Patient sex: M
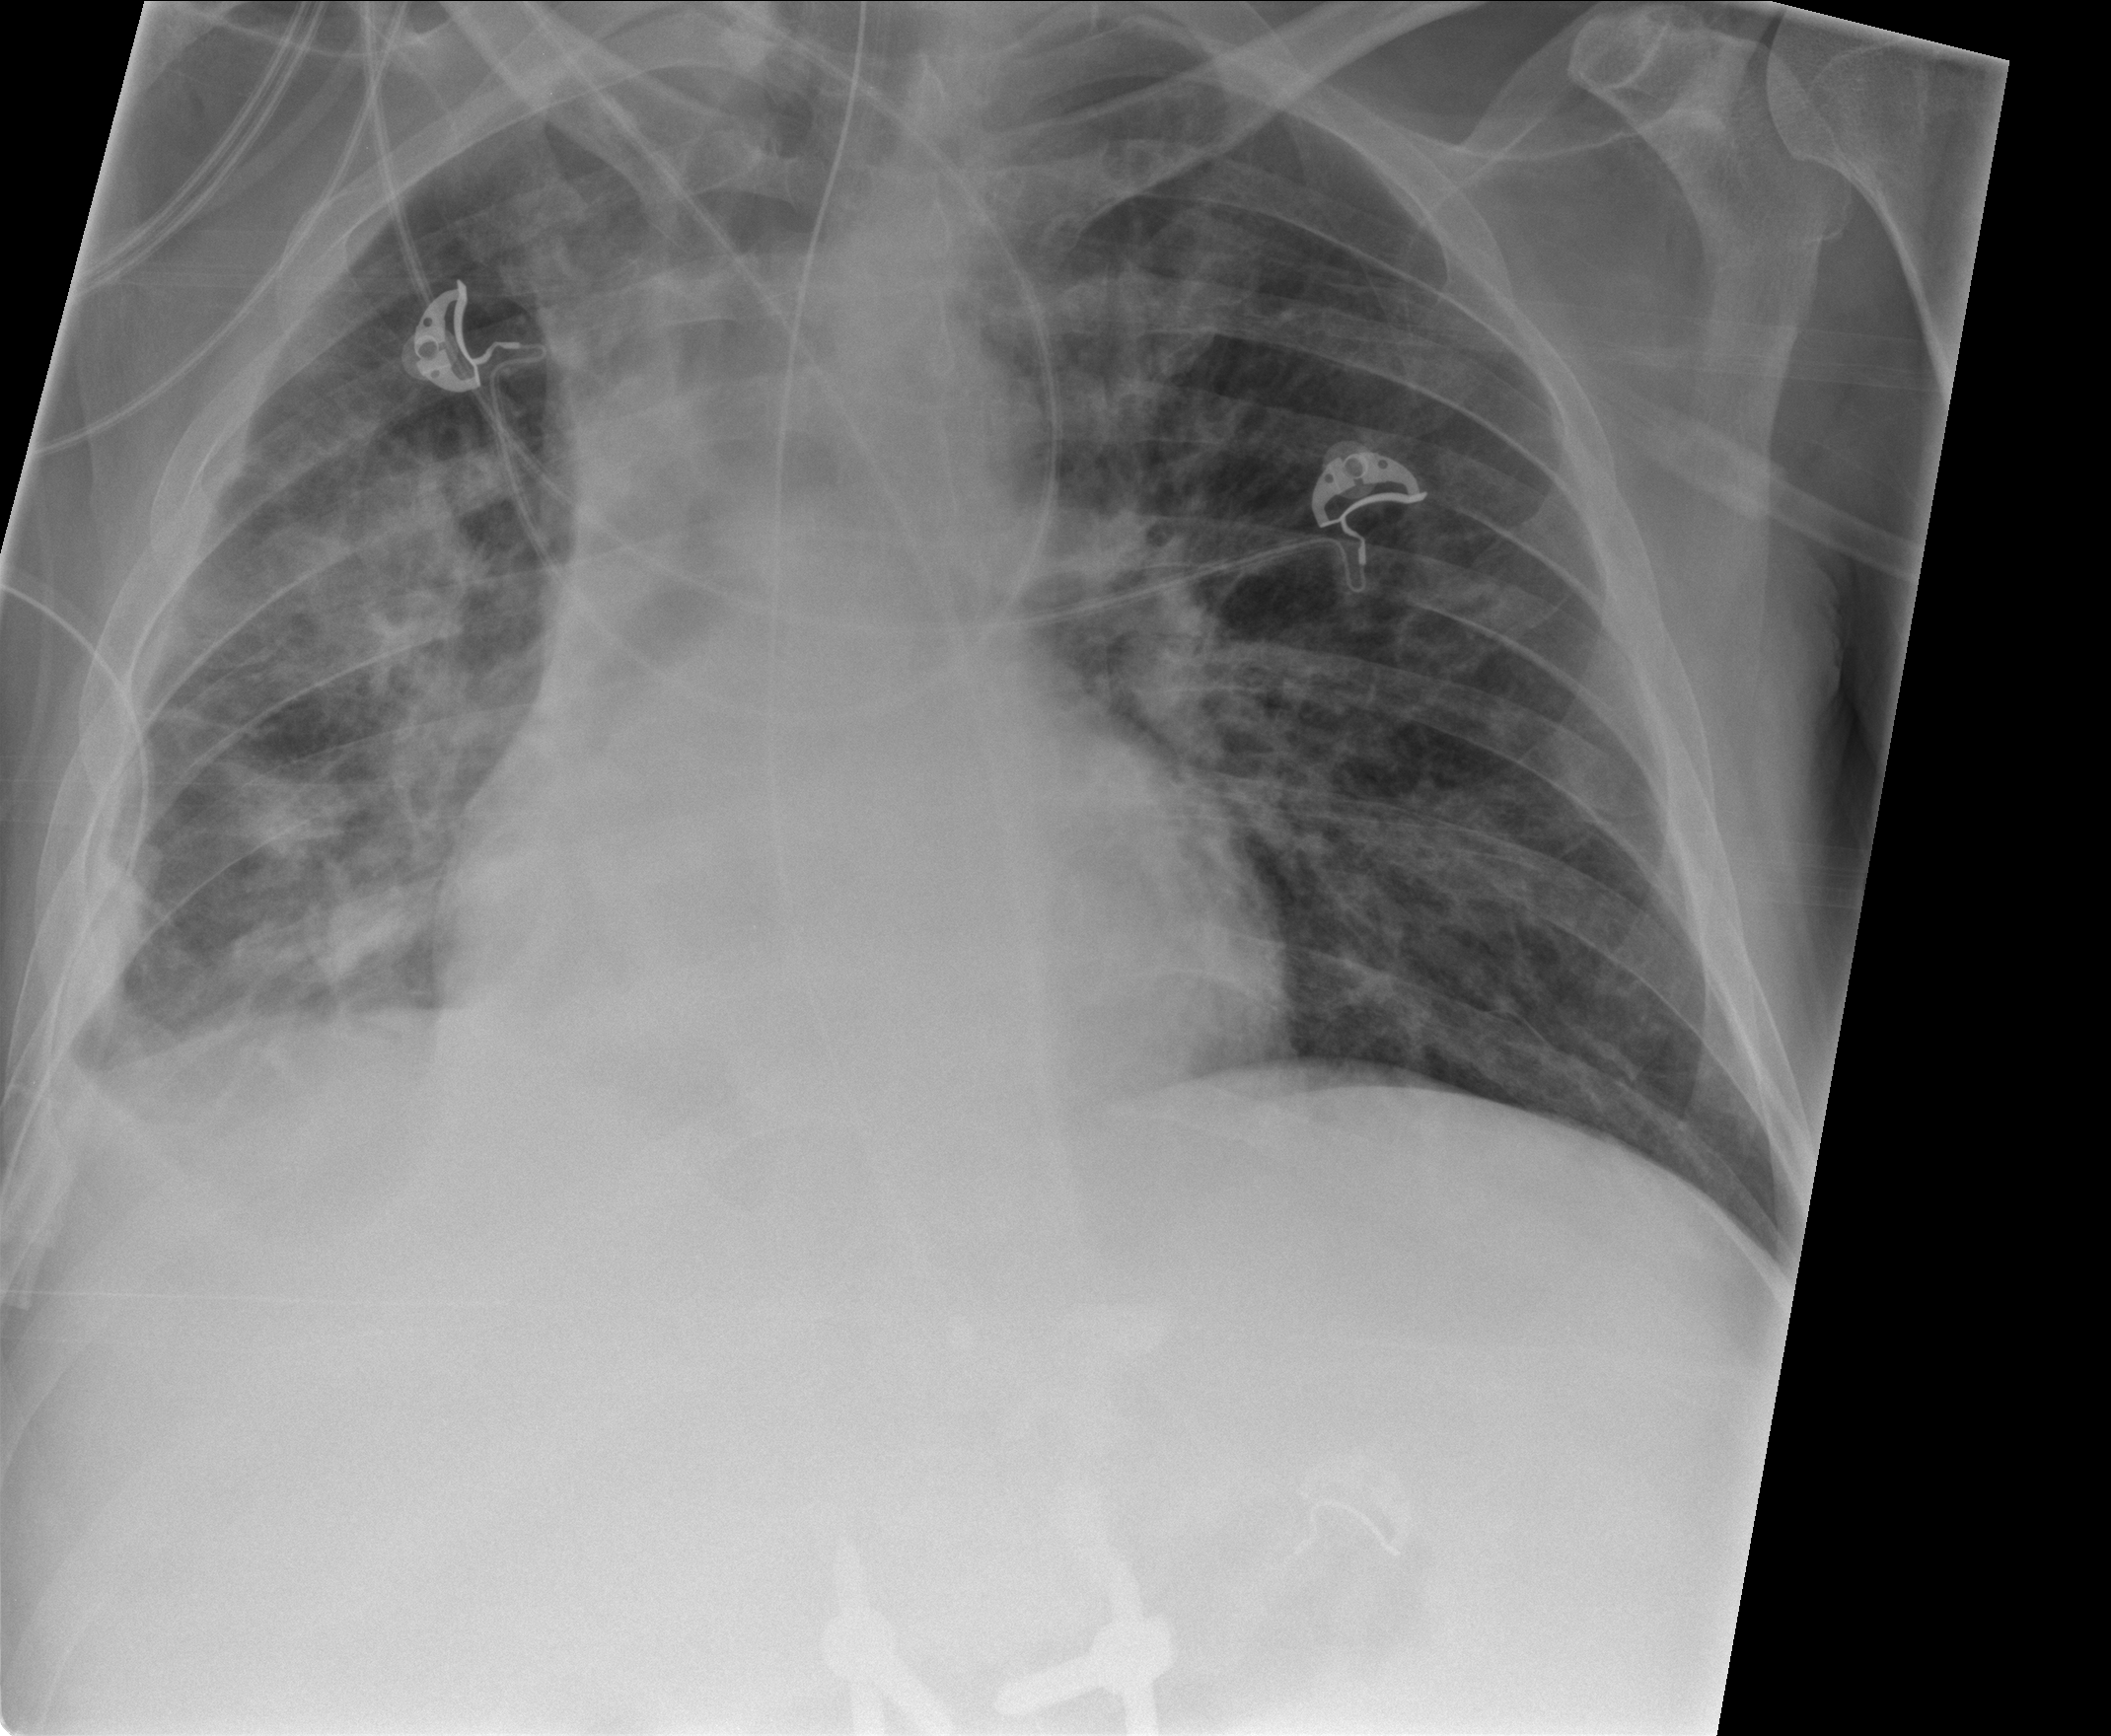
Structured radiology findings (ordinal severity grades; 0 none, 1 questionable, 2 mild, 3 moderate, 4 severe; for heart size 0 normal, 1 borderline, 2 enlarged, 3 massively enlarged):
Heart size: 0
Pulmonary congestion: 0
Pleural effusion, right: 2
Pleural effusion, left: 0
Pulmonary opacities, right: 2
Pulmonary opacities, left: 0
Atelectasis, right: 2
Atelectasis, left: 0